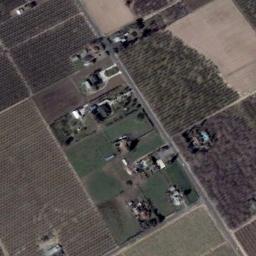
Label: rectangular_farmland